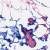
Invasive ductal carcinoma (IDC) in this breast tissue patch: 0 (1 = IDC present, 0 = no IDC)